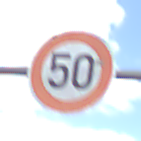
Verkehrszeichen: Geschwindigkeit50
Umgebung: Outdoor, Nature
Tageszeit: Midday
Wetter: PartlyCloudy
Licht: Natural
Jahreszeit: NotSpecified
Kontrast: LowContrast